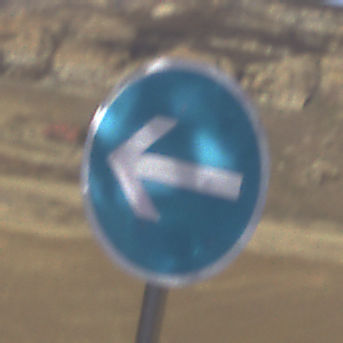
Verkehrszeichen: VorgeschriebeneFahrtrichtungHierLinks
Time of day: MorningAfternoon
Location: Outdoor (Nature)
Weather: Clear
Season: NotSpecified
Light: Natural